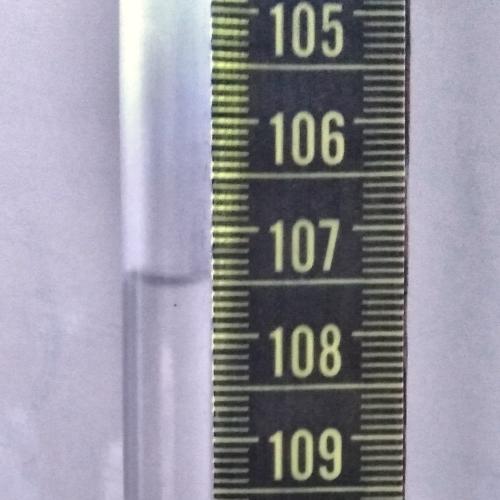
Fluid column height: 107.5 cm